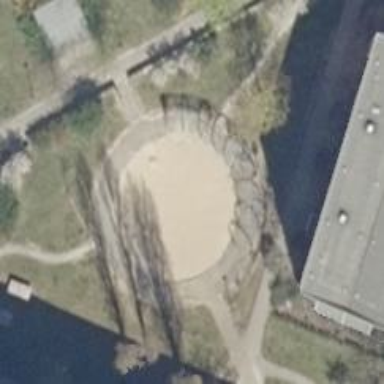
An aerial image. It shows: Playground area for leisure land.